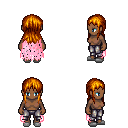
a pixel art fantasy rpg character, female body template, human, dark skin, pink tattered cape, metal pants, dark blonde unkempt hairstyle, white slippers, four views (front, back, left, right), 2x2 character sprite sheet, small pixel art, hard edges, no anti-aliasing